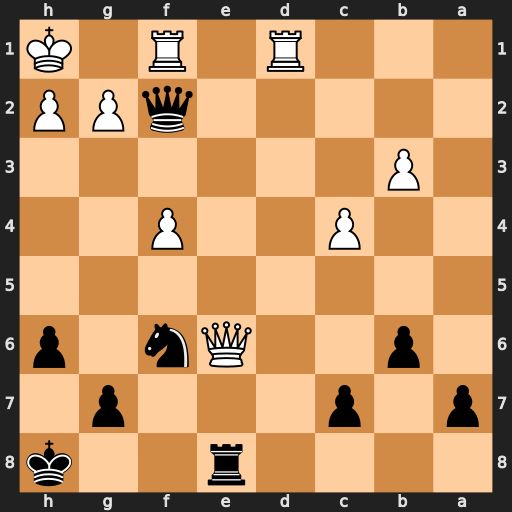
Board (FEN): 4r2k/p1p3p1/1p2Qn1p/8/2P2P2/1P6/5qPP/3R1R1K
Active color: b
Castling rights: -
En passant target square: -
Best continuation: Qxf1+ Rxf1 Rxe6